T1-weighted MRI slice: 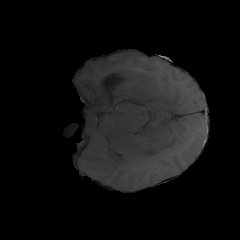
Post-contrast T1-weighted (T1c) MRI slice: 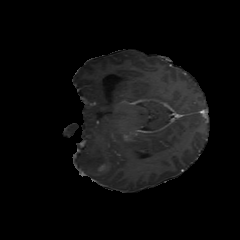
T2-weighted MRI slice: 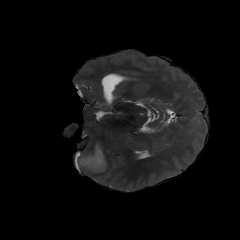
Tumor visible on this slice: yes